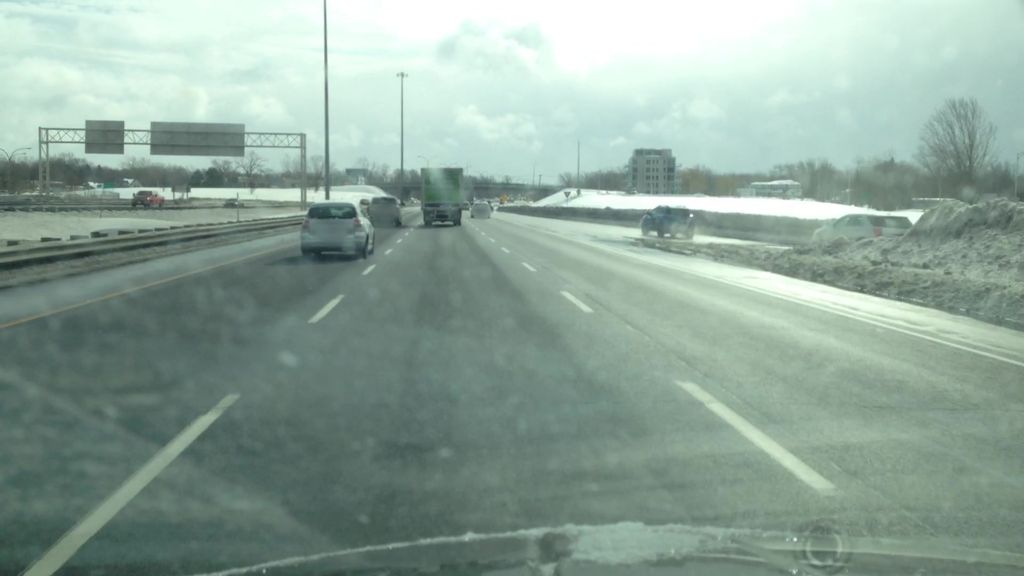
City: montreal